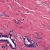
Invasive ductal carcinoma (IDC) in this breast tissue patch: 0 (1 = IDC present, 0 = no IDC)